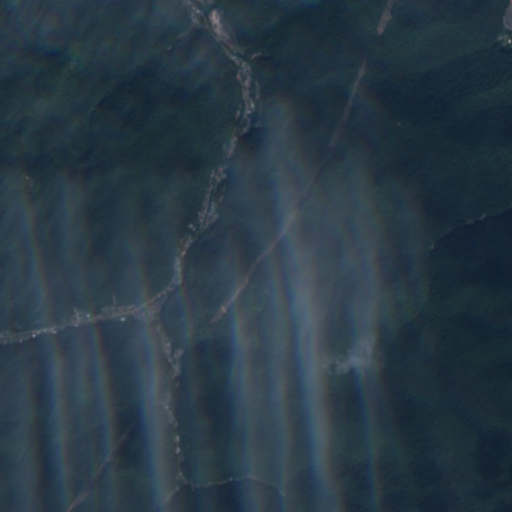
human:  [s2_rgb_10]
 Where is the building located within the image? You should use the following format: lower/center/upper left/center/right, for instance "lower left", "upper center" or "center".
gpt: There is no building in the image.